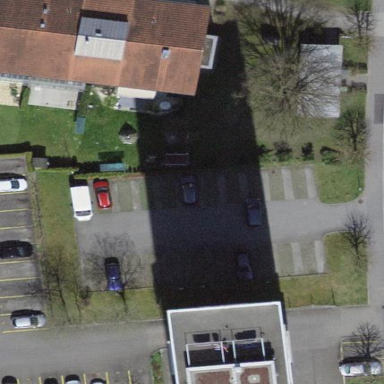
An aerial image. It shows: Parking area with surface.